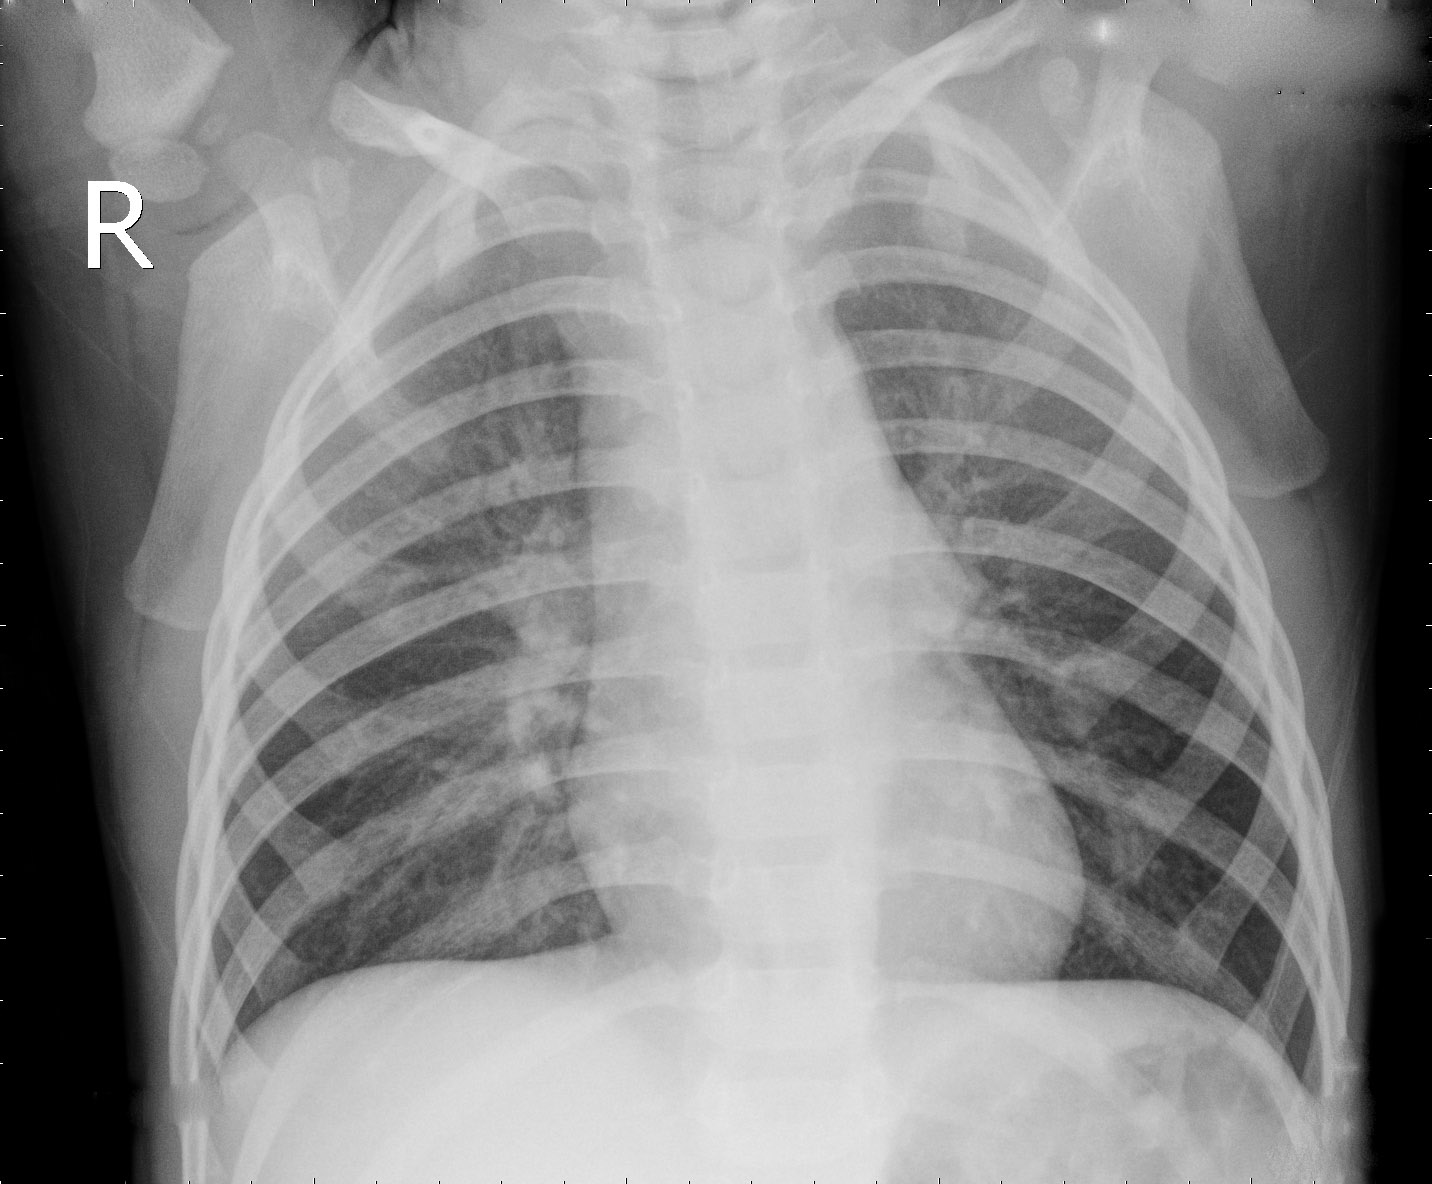
Diagnosis: NORMAL